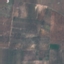
Land use / land cover: PermanentCrop